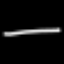
Label: line